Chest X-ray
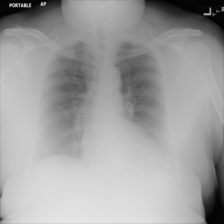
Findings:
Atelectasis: negative
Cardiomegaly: negative
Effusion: negative
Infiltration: positive
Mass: negative
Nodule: negative
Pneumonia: negative
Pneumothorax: negative
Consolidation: negative
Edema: negative
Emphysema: negative
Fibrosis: negative
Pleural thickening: negative
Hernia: negative